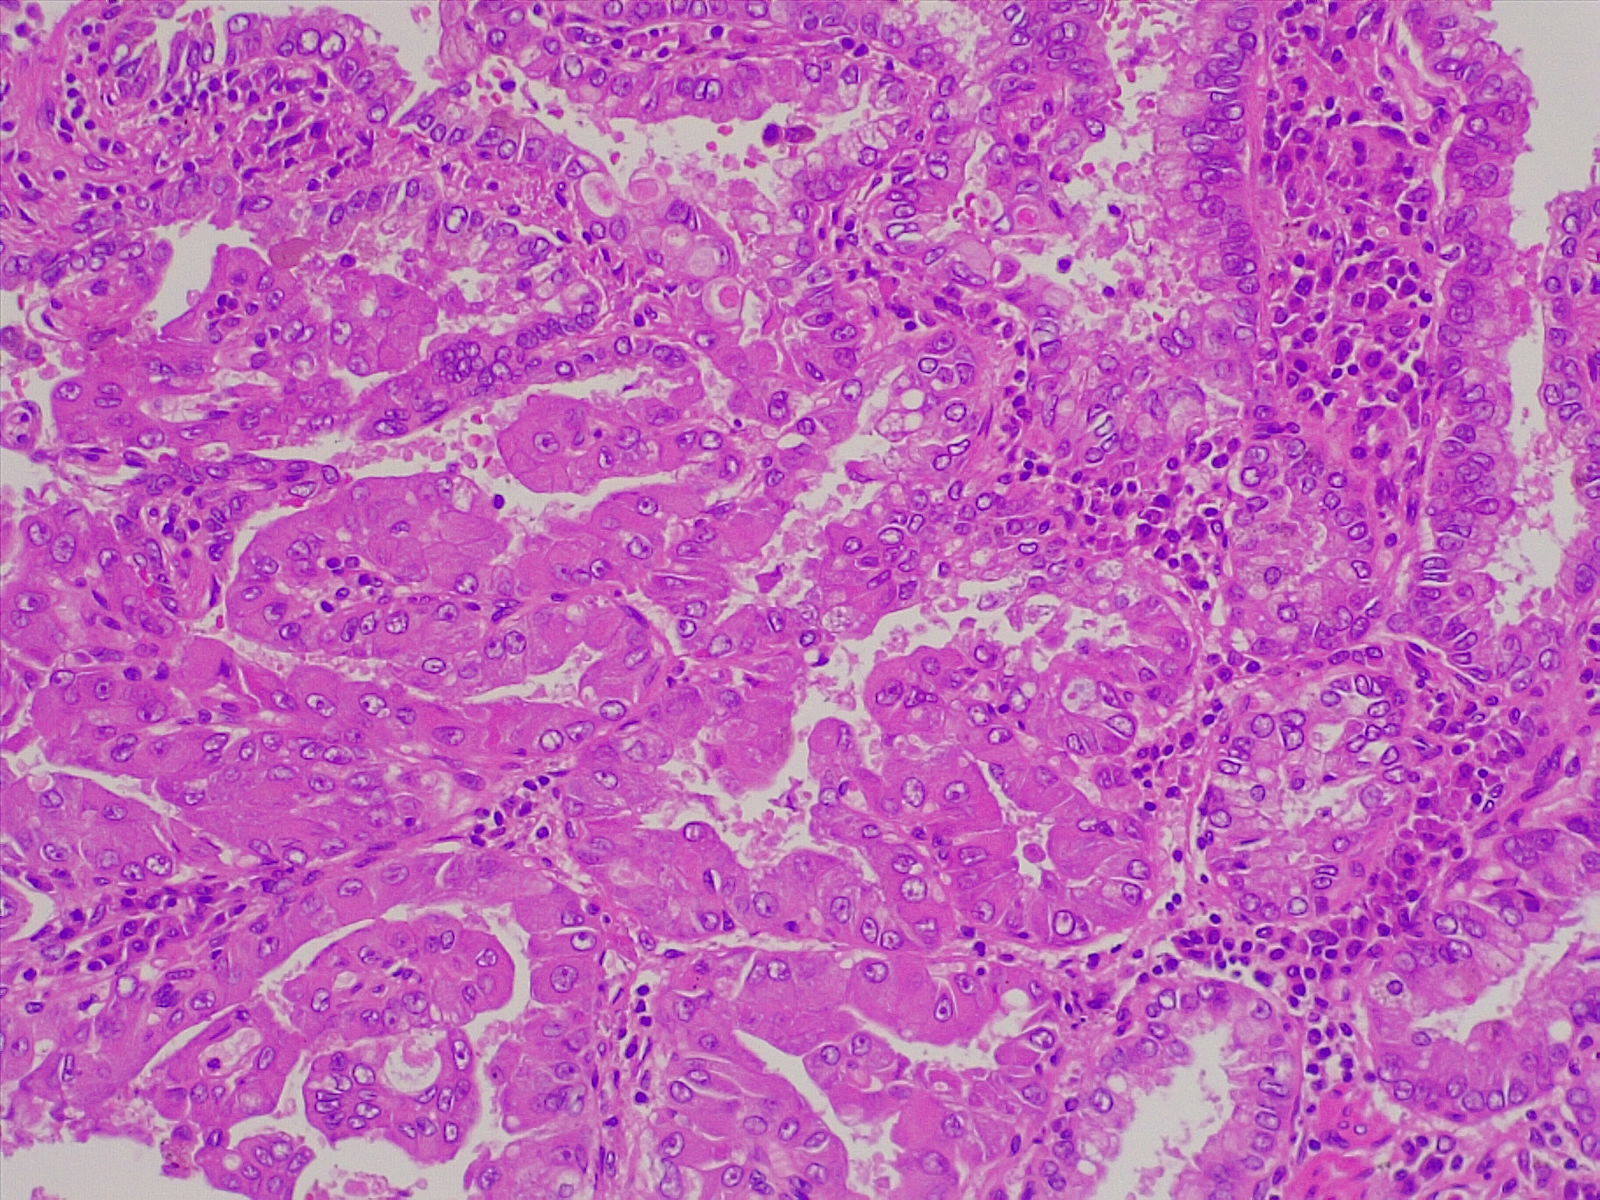
Label: lung adenocarcinoma, moderately differentiated